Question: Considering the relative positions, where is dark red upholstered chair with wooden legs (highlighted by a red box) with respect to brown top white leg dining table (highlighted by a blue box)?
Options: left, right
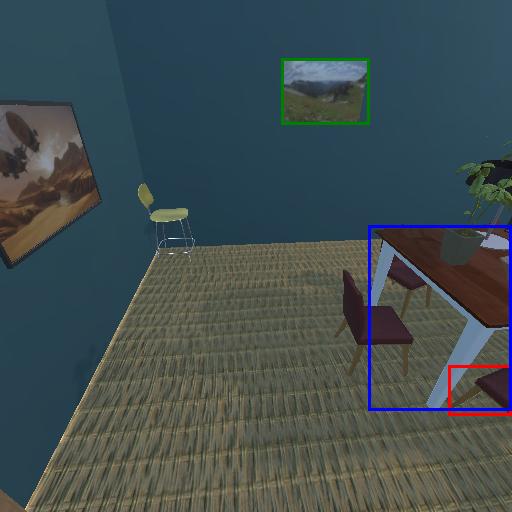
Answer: left